Chest X-ray:
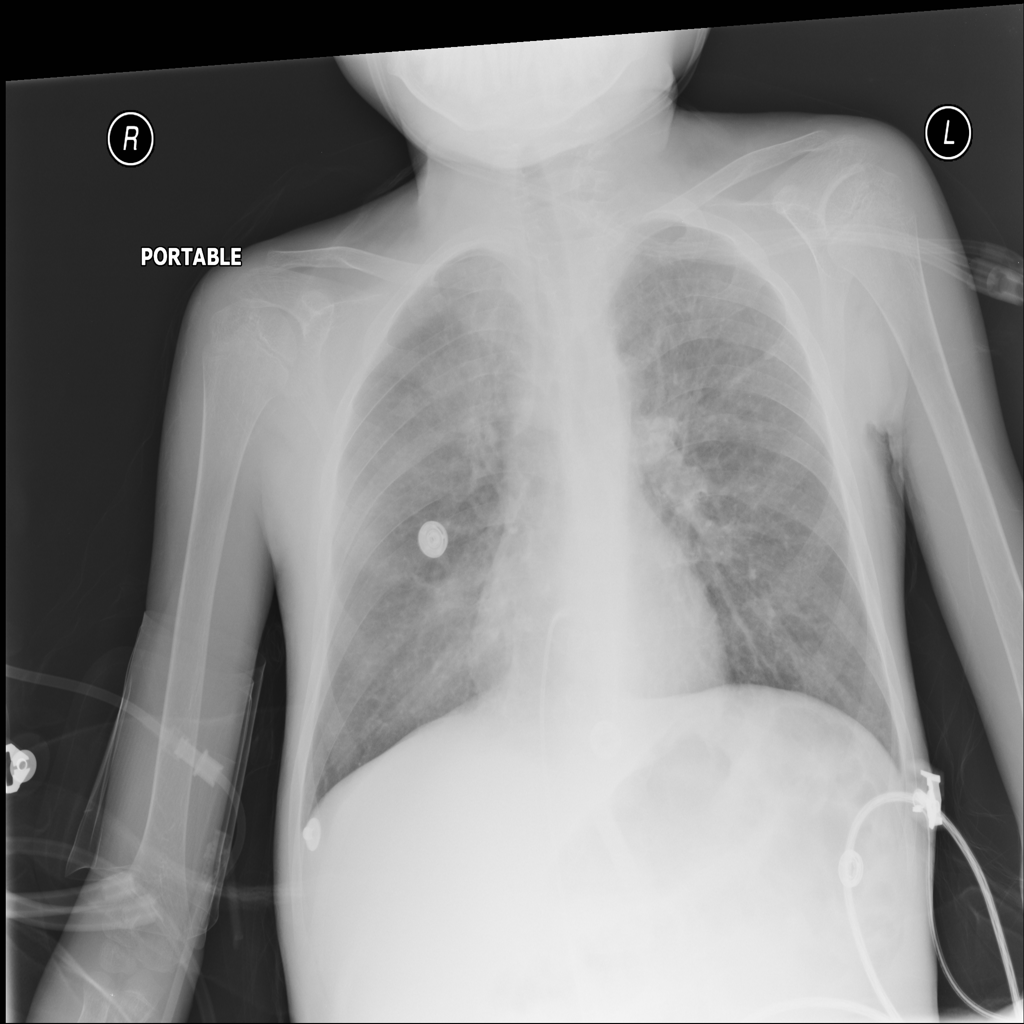
Findings: Consolidation
No abnormal finding: no